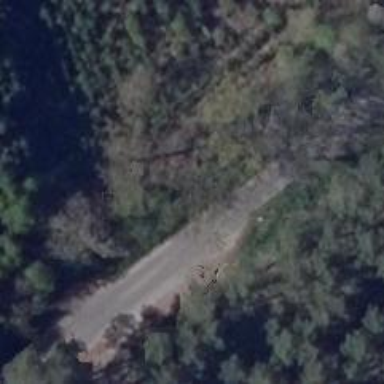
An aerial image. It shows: Unclassified road with asphalt surface.